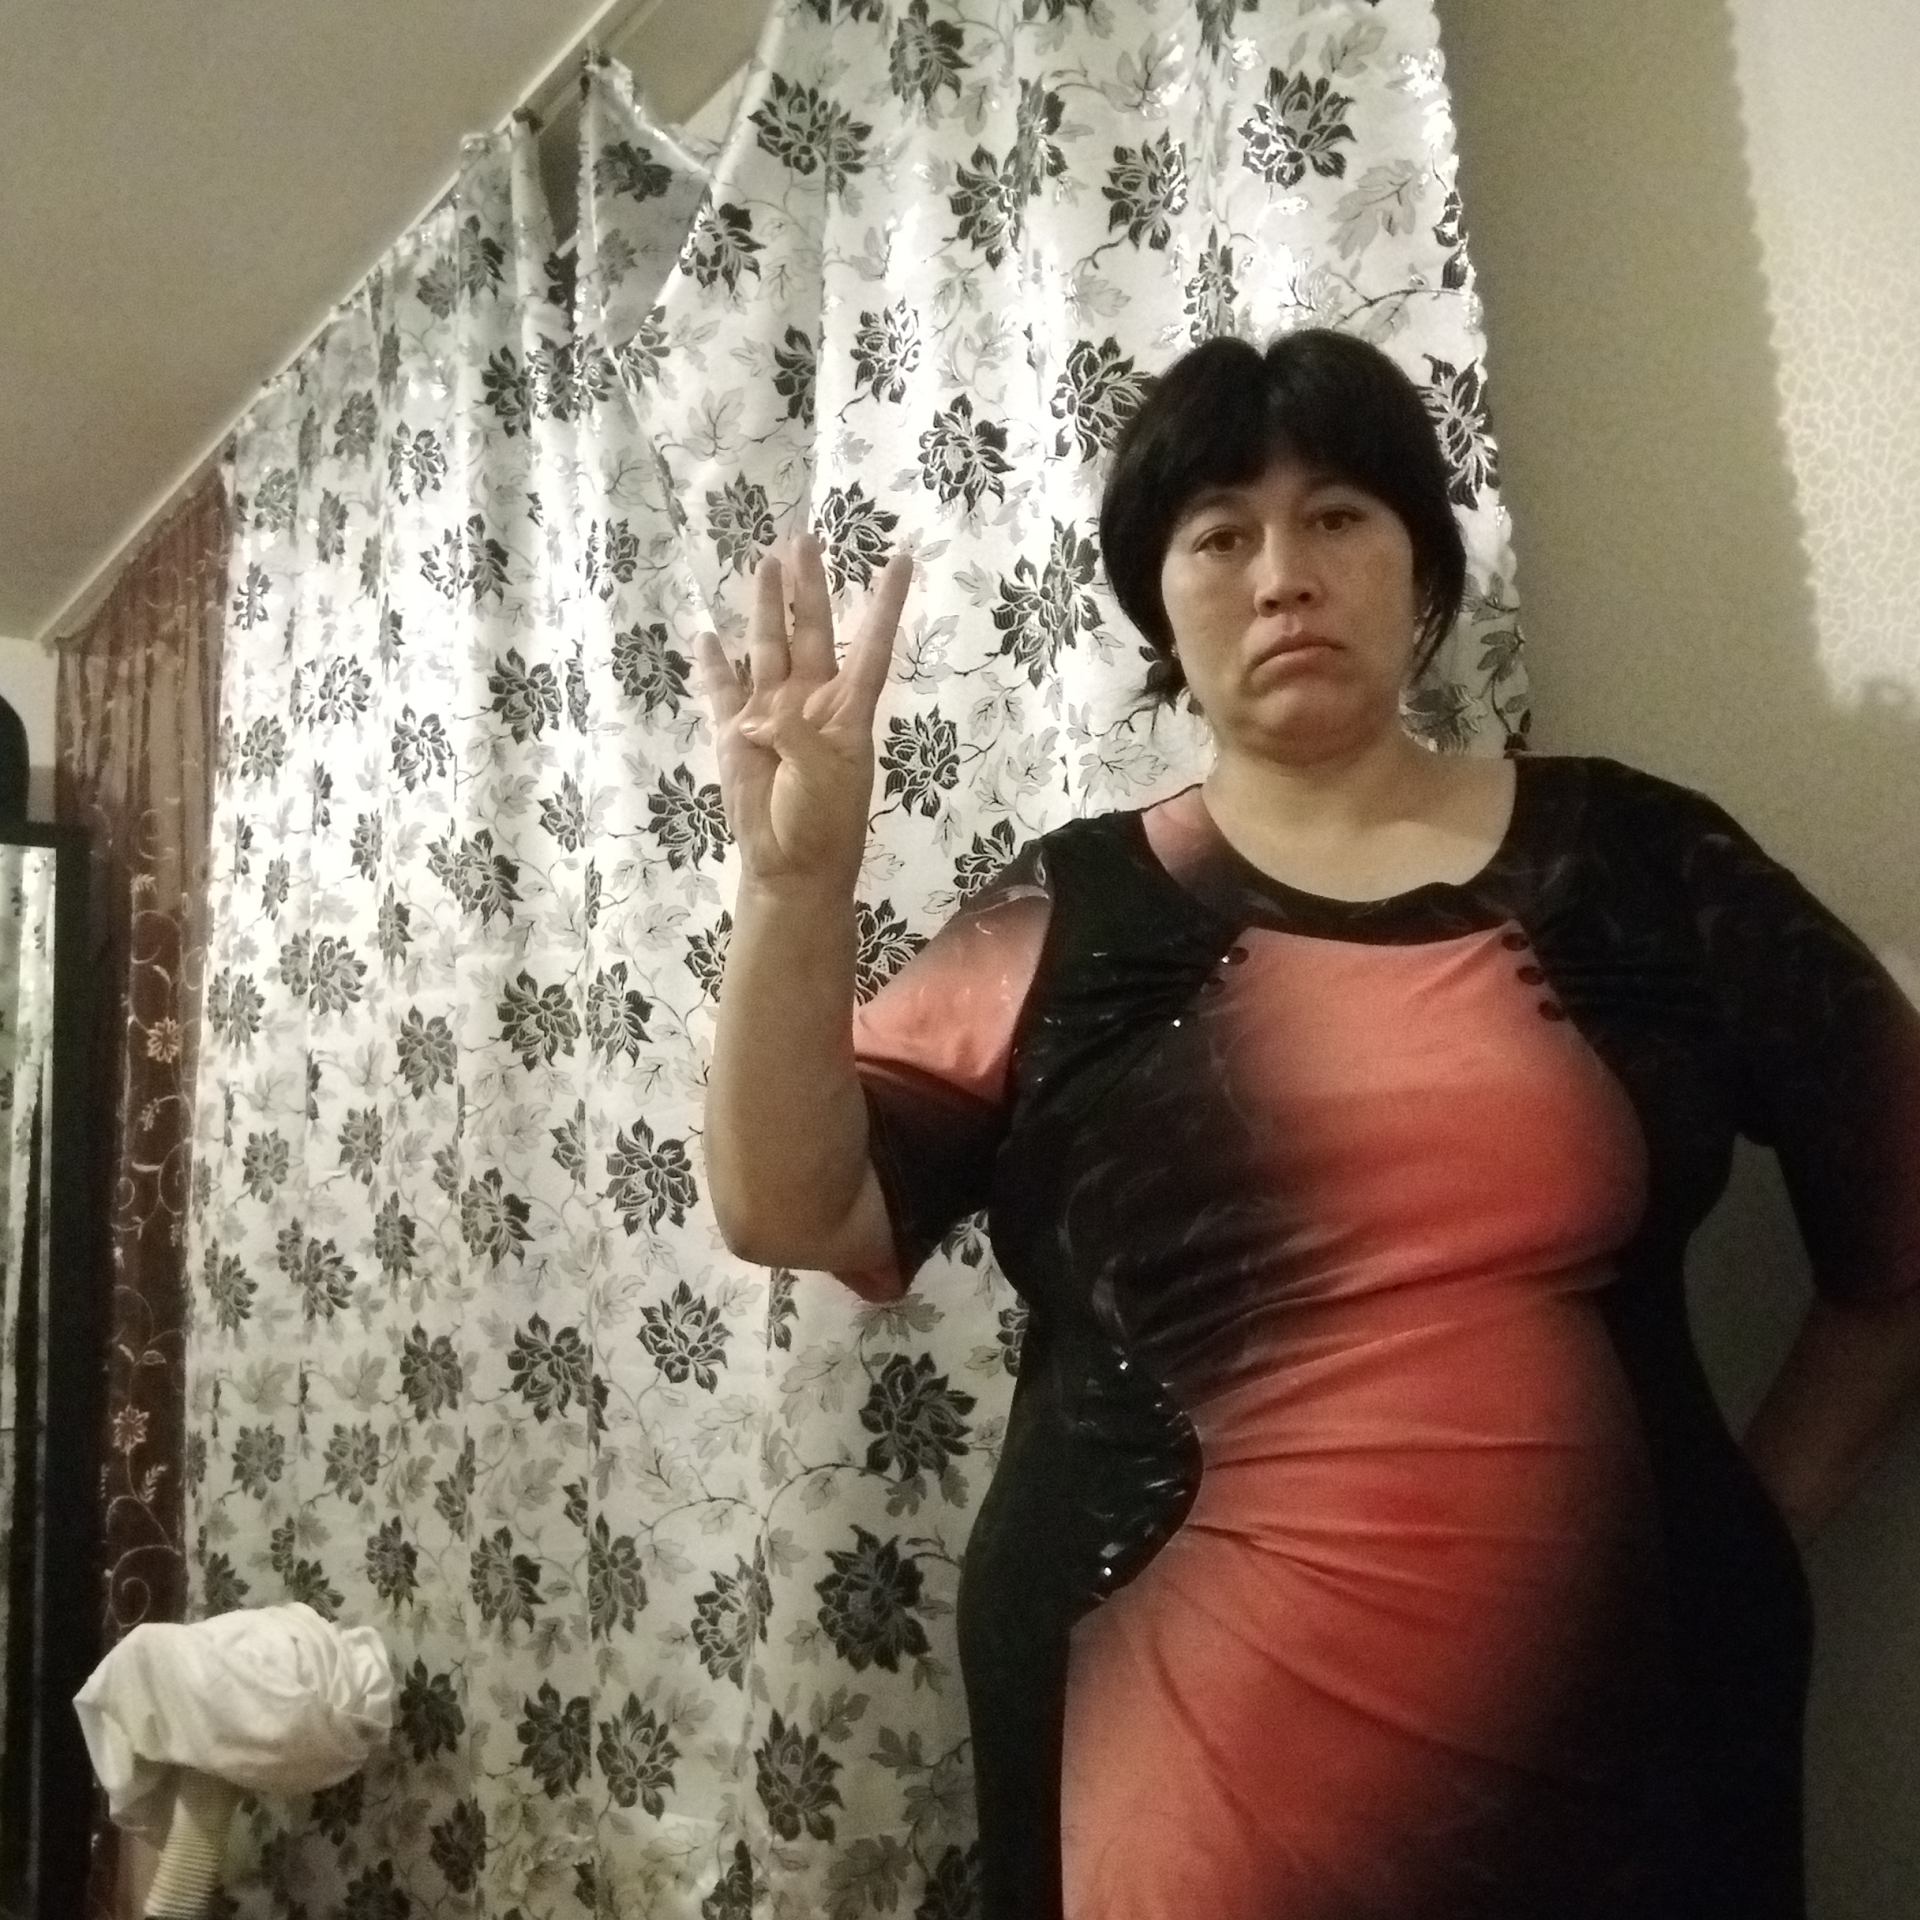
Label: noise